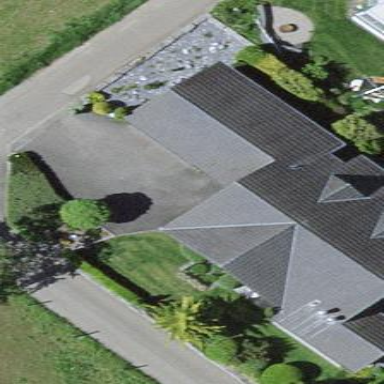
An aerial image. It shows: Simple and straightforward house.